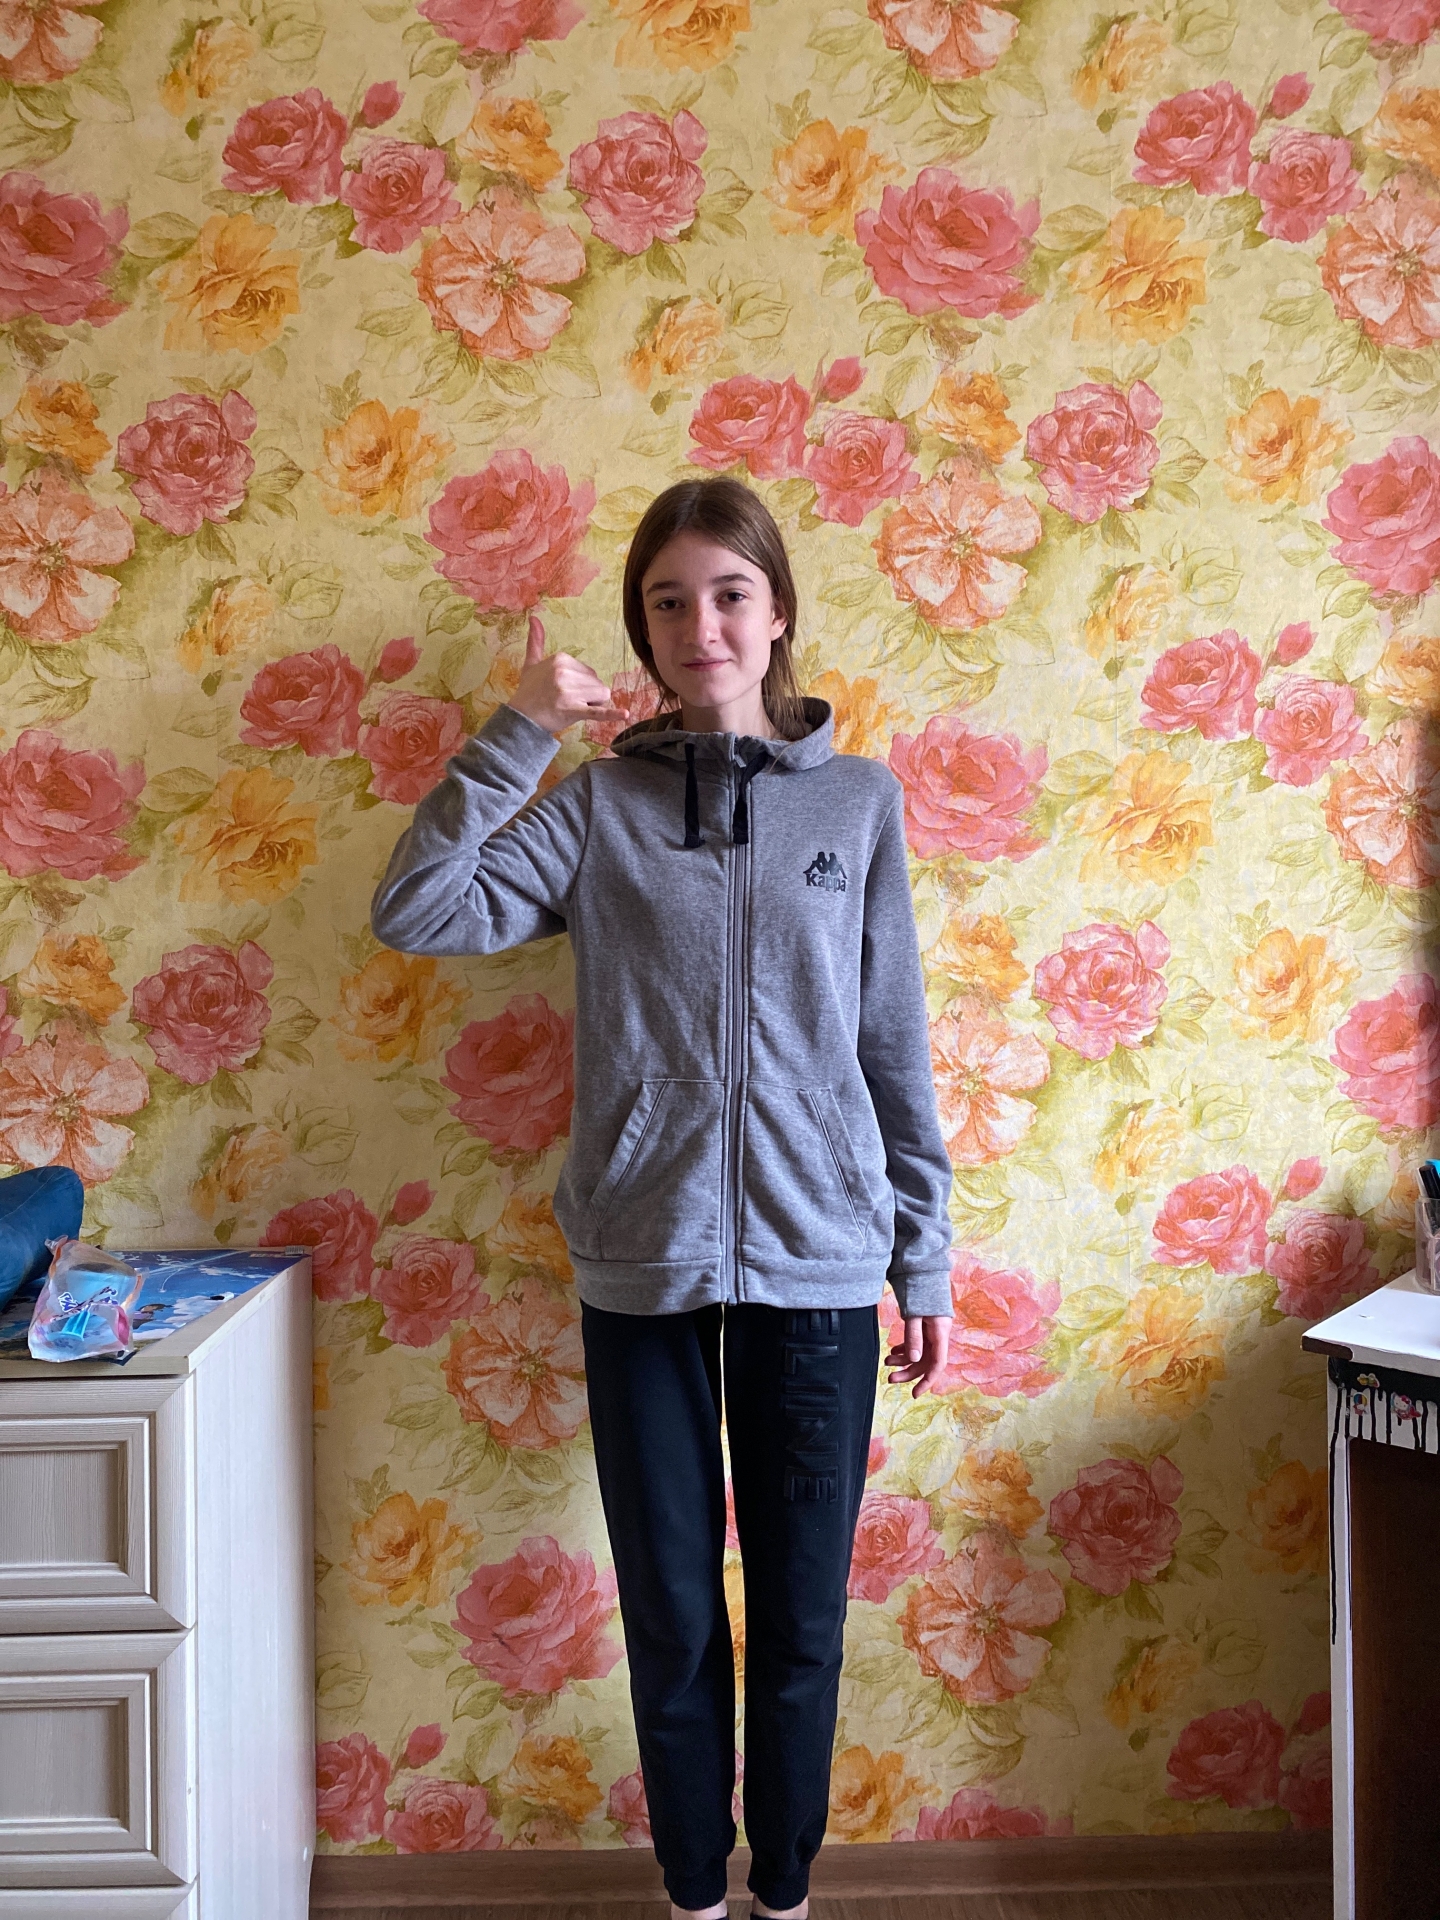
Label: clear